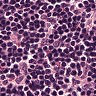
Metastatic tissue present: no